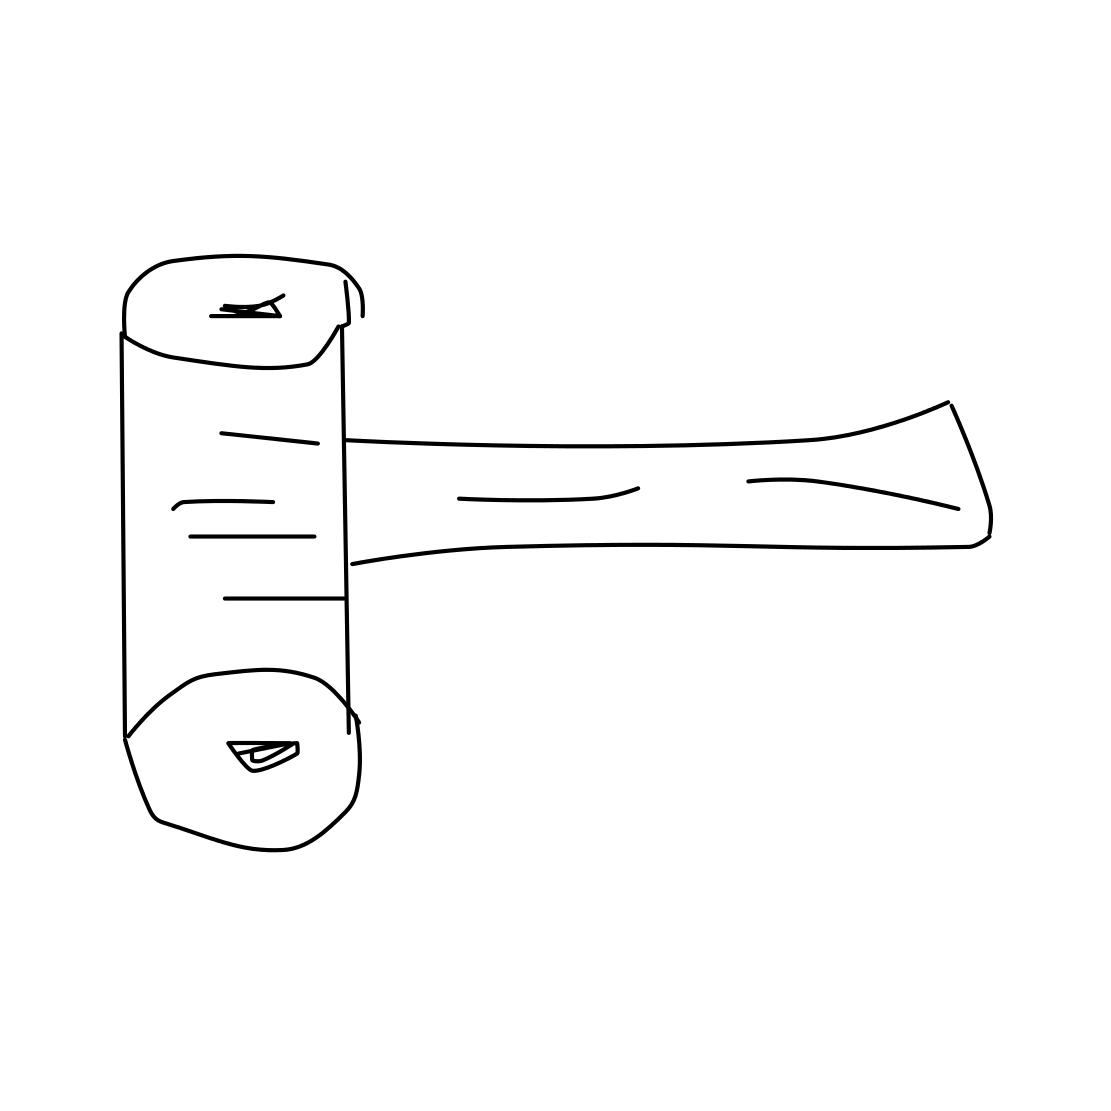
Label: hammer